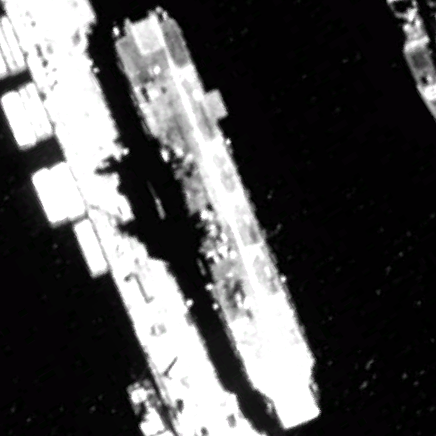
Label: assault